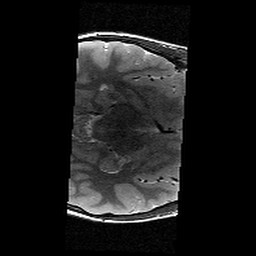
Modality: T2w
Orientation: axial
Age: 12
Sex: male
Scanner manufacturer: siemens
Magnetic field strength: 3 T
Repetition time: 9.23 s
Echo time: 0.067 s